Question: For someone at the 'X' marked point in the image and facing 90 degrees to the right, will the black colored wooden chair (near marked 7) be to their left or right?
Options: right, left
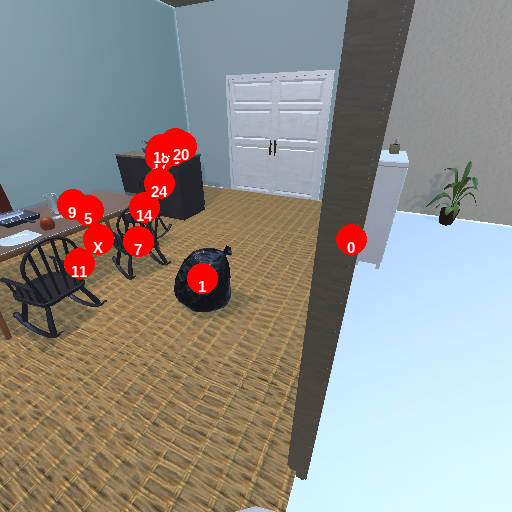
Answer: right